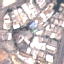
Land use / land cover class: Industrial